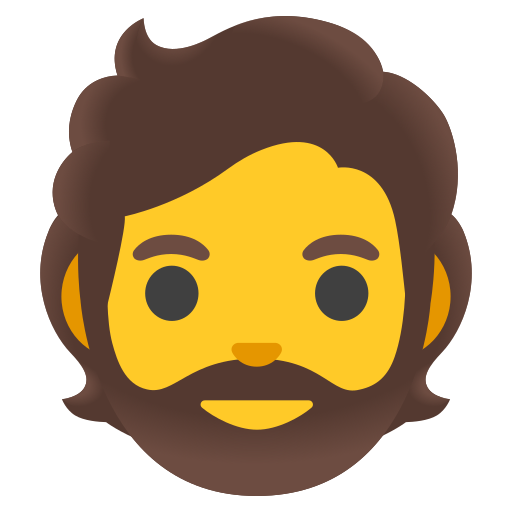
Emoji: 🧔